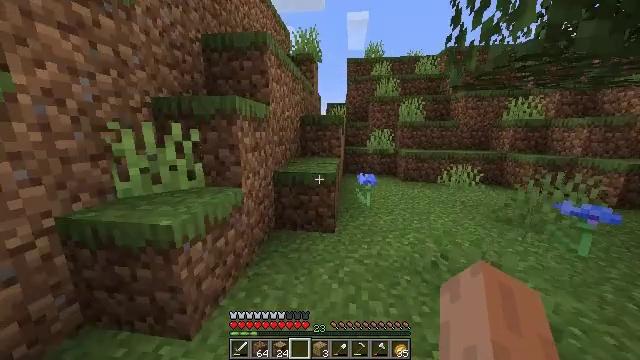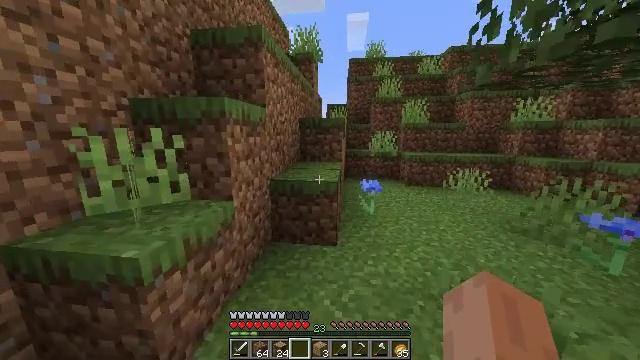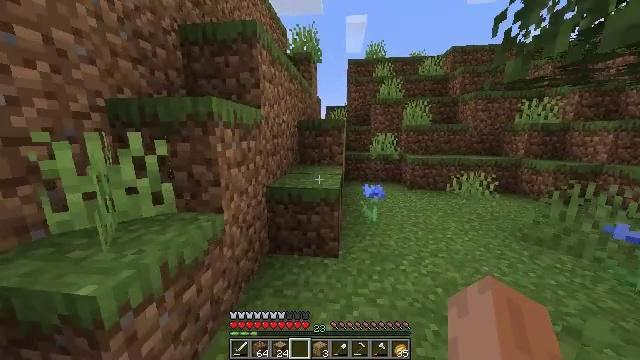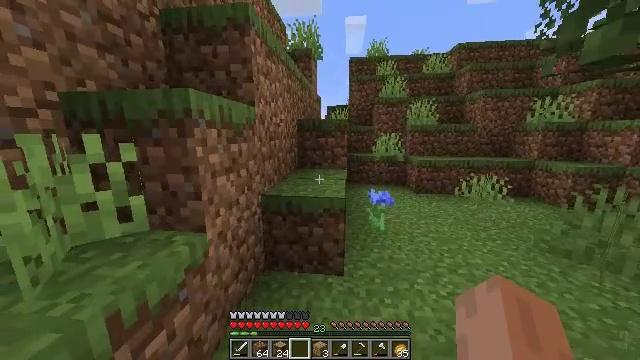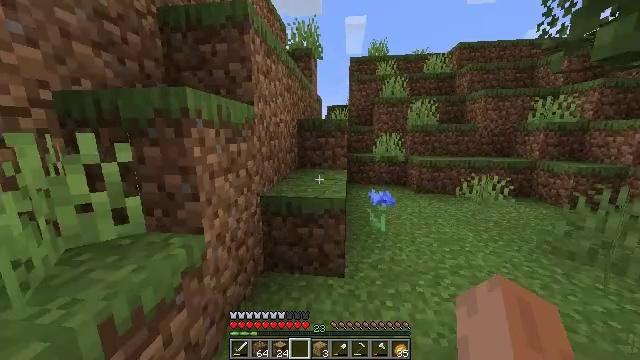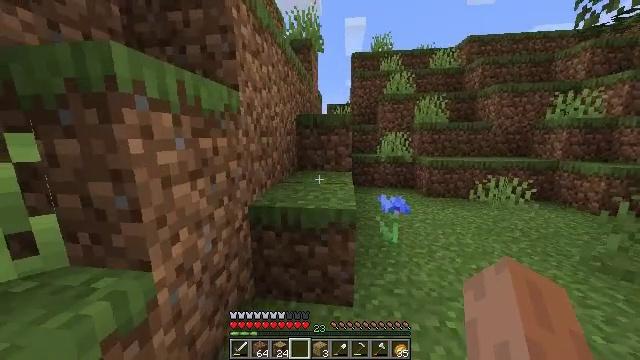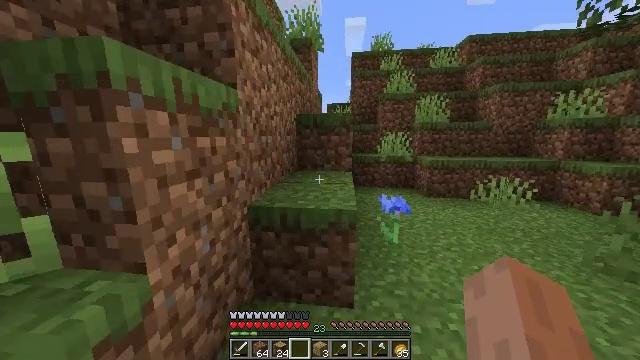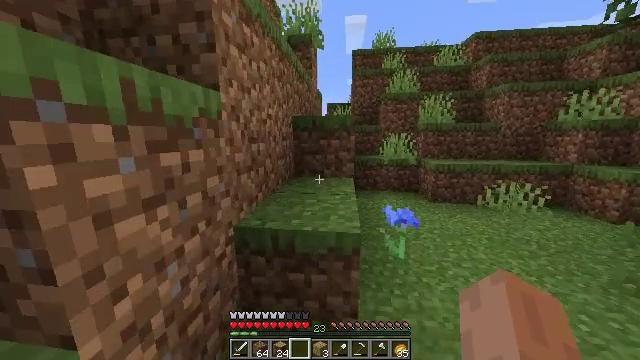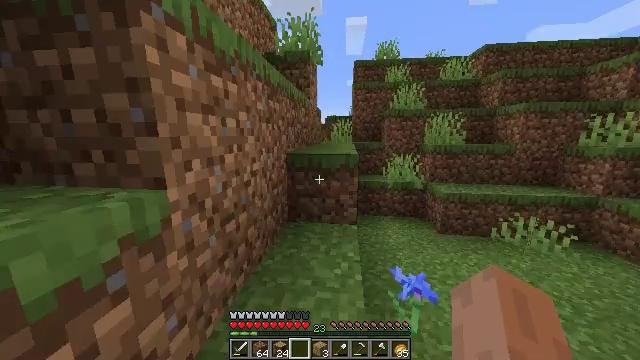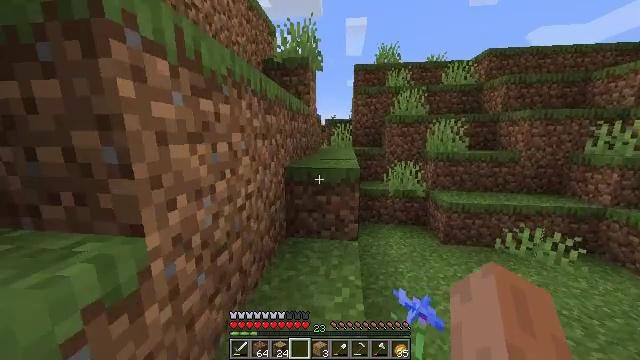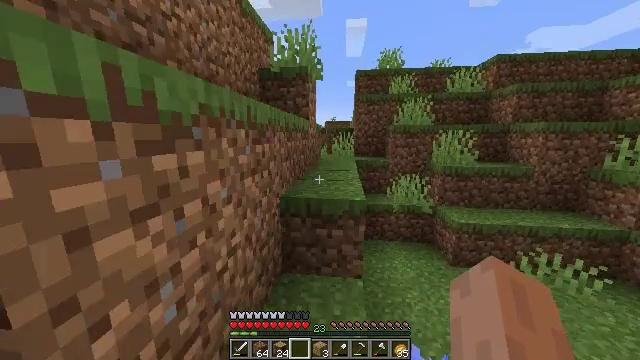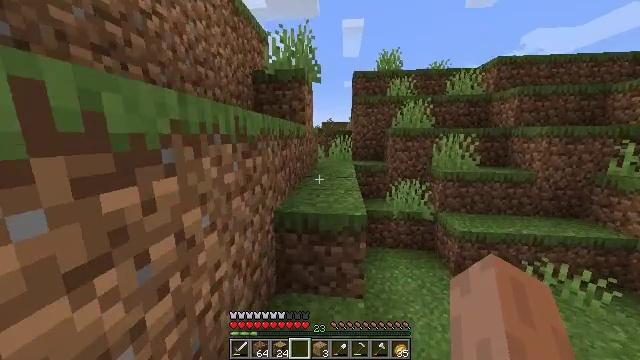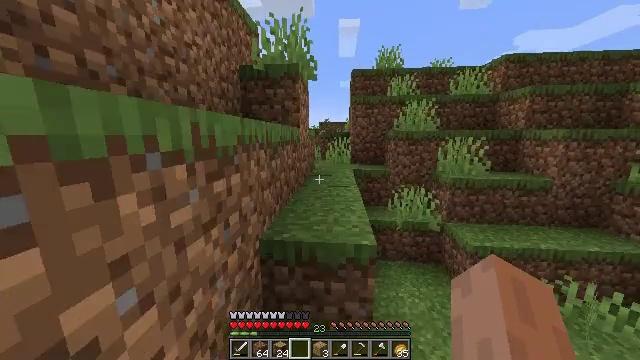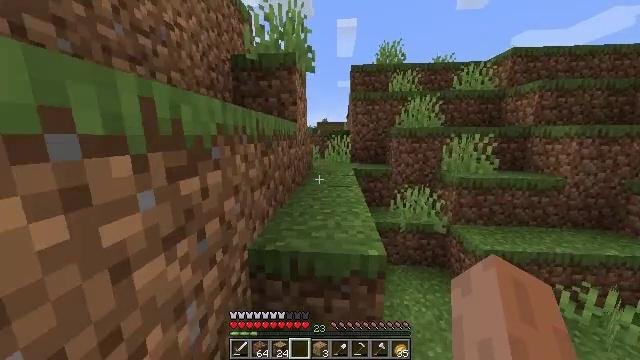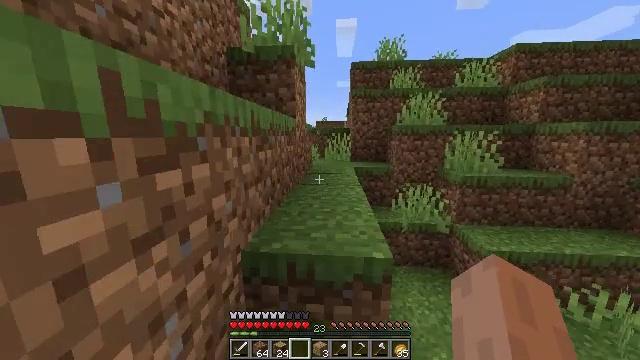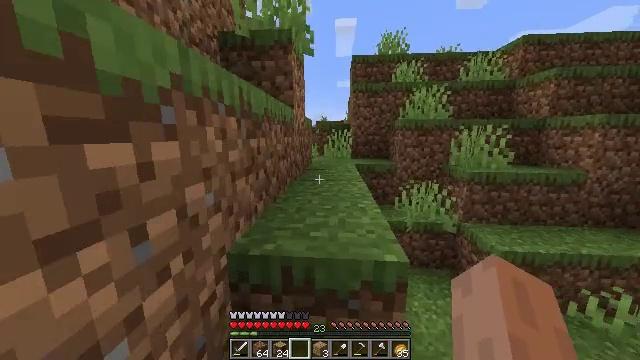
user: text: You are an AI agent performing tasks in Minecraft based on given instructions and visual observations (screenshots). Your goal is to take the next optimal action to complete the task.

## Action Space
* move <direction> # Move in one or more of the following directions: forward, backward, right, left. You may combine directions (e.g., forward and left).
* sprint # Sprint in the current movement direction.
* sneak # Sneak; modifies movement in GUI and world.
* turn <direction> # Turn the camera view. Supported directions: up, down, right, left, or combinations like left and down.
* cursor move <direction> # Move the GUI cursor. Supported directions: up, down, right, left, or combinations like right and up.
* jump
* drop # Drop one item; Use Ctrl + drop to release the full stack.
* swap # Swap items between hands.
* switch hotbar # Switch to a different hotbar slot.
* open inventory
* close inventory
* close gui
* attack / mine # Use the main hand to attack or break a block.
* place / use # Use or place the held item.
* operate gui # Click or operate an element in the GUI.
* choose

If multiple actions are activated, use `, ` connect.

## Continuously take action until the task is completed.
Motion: motion action
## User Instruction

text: Hunt fish.
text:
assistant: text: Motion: move forward
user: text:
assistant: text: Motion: move forward
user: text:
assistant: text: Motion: move forward
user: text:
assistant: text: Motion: move forward
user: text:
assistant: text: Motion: move forward
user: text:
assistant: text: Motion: move forward
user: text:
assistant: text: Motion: move forward, jump
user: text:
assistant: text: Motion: move forward, jump
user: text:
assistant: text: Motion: move forward, jump
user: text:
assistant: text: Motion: move forward, jump
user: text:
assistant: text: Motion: move forward, jump
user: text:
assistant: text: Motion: move forward, turn right, jump
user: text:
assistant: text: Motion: move forward, jump
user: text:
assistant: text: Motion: move forward, jump
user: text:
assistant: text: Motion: move forward, jump
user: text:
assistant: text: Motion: move forward, jump
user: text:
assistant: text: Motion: move forward, jump
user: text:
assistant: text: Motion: move forward, jump
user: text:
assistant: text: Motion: move forward, jump
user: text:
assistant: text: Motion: move forward, jump
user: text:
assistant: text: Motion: move forward, jump
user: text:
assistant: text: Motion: move forward, jump
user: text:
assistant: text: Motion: move forward
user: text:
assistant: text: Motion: move forward, turn right
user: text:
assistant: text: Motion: move forward, turn right
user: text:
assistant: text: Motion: move forward, turn right
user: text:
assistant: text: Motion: move forward
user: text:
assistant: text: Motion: move forward
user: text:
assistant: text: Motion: no_op
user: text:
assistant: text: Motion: move forward